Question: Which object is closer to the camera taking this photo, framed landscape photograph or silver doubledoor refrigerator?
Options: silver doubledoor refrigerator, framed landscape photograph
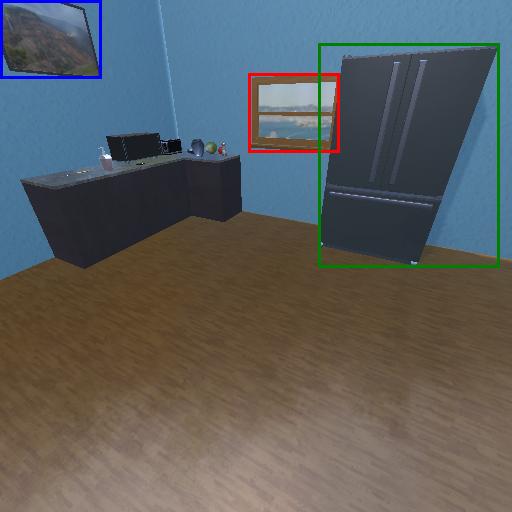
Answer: silver doubledoor refrigerator